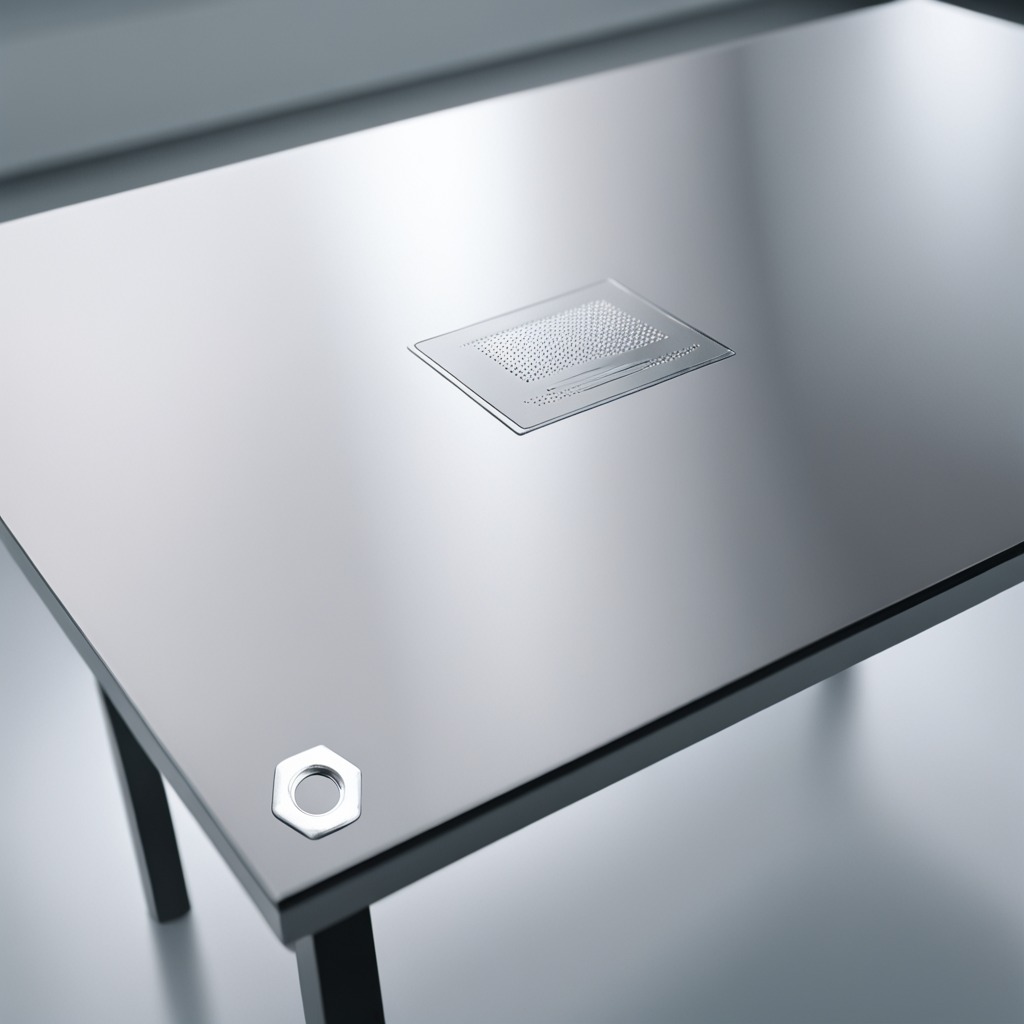
A metal nut is lying on the stainless steel table.